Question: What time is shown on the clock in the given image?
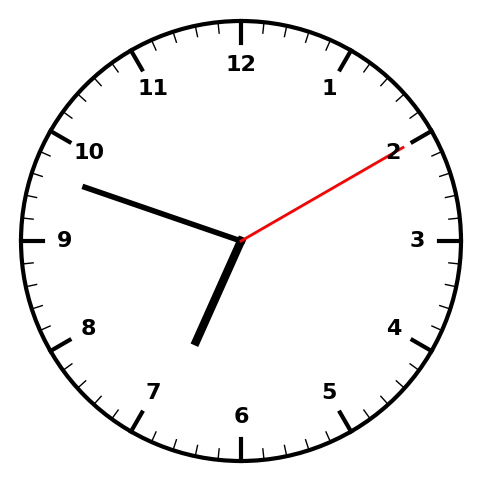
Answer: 06:48:10